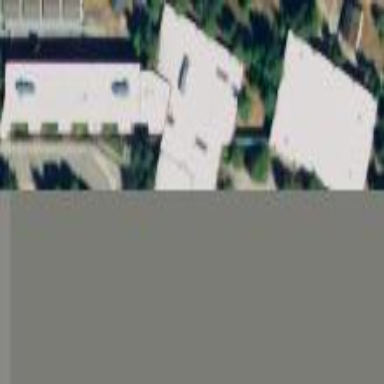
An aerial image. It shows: School building with school amenities.